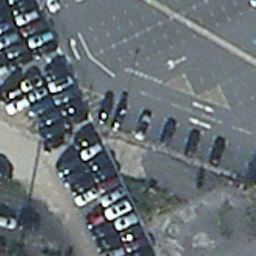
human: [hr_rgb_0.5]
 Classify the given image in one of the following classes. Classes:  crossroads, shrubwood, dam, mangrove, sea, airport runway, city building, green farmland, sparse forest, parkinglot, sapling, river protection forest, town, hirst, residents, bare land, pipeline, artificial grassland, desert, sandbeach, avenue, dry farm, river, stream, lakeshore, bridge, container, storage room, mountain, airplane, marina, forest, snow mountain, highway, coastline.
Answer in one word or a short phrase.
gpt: parkinglot